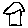
Label: house